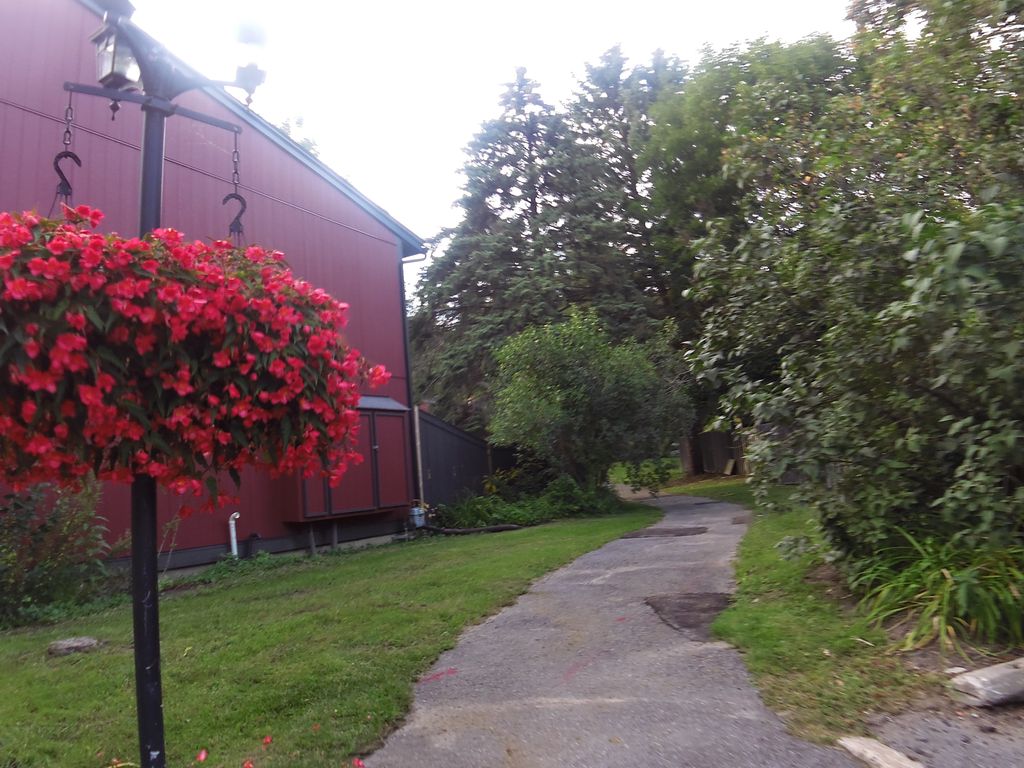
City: ottawa-gatineau